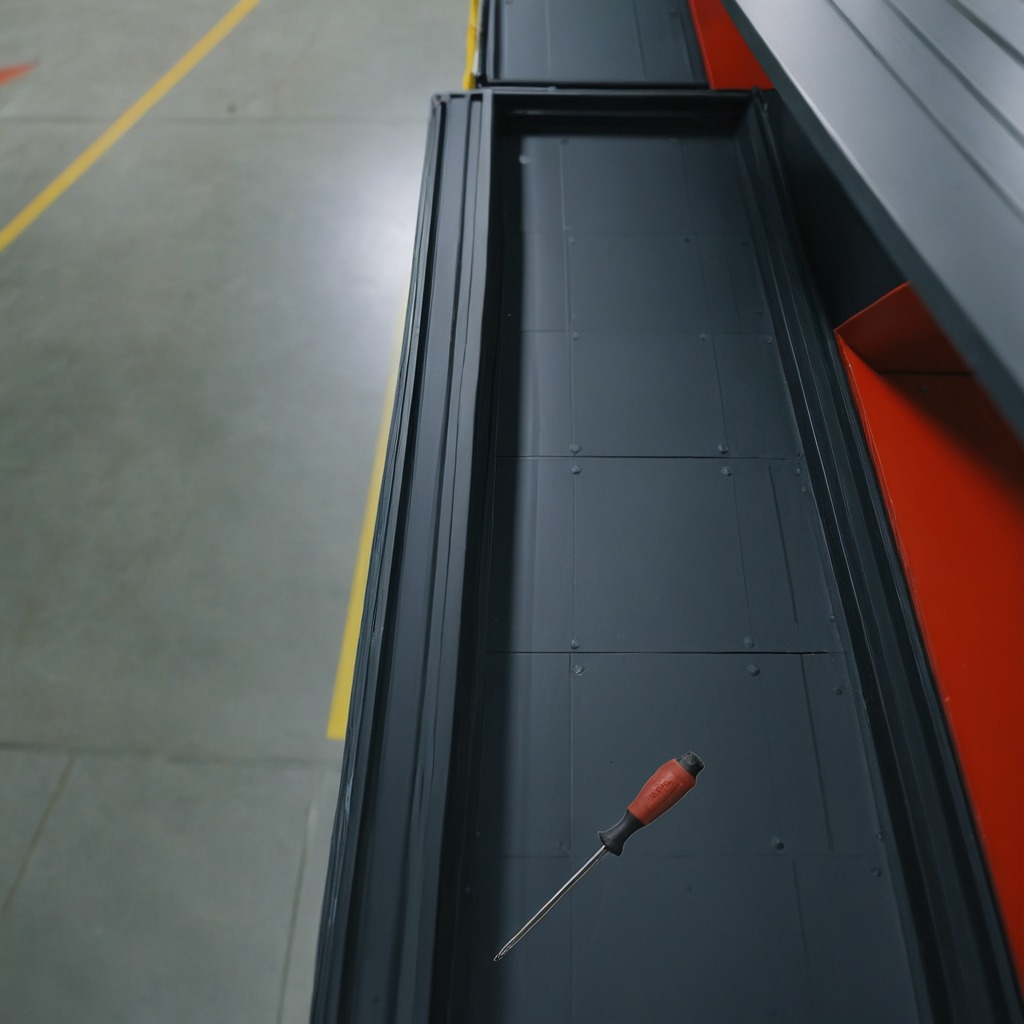
A screwdriver lying on a toolbox surface in an airplane hangar workshop.